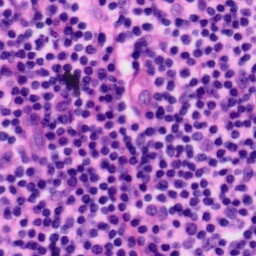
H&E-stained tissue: Tonsil